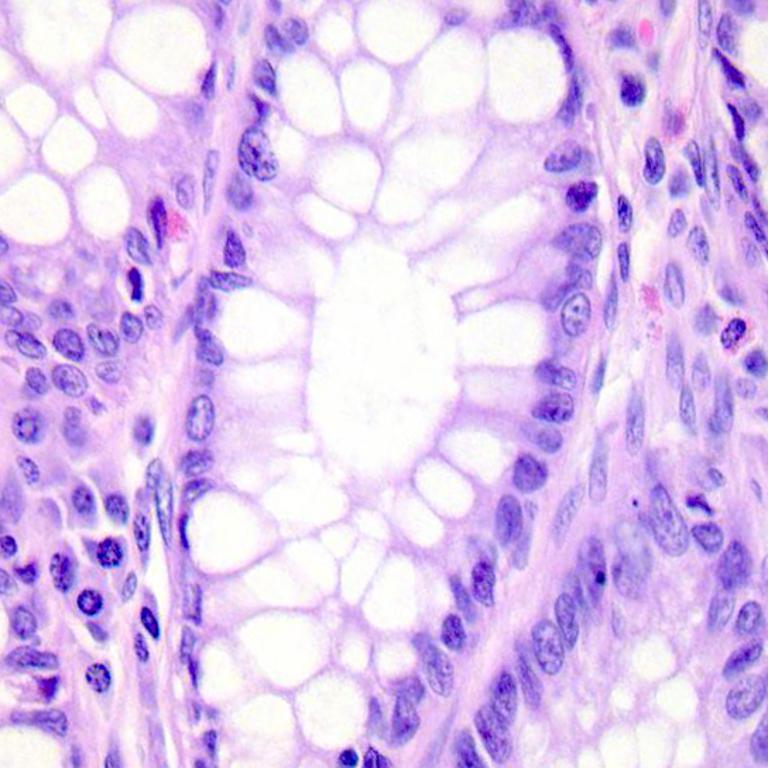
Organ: colon
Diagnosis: benign